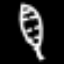
Label: leaf